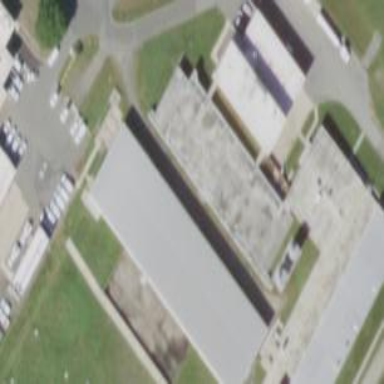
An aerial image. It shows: Service building.